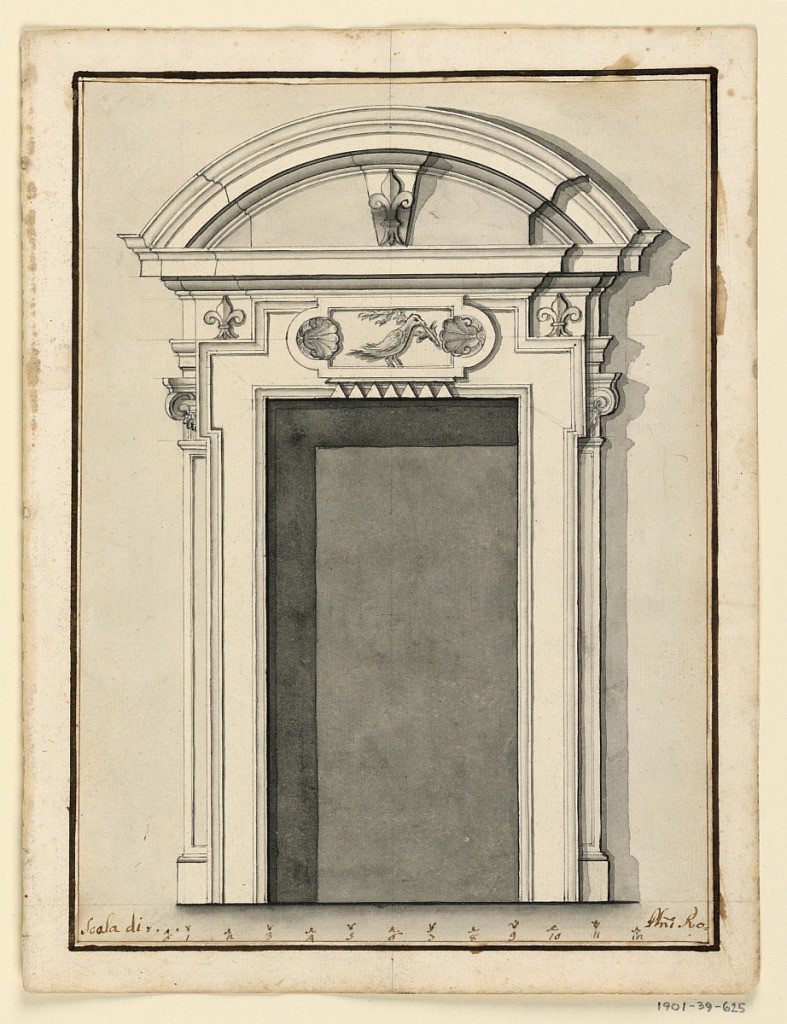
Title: Design for Door Frame
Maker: Carlo Marchionni, Italian, 1702–1786
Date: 1730–60
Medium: Pen and black ink, brush and gray wash, graphite on cream laid paper
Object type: Drawing
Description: A tablet with a dove holding a twig in its beak is above in the center of the frame of the opening. A circular pediment is on top; a bracket with a fleur-de-lys is in the middle of the field. Scale below.